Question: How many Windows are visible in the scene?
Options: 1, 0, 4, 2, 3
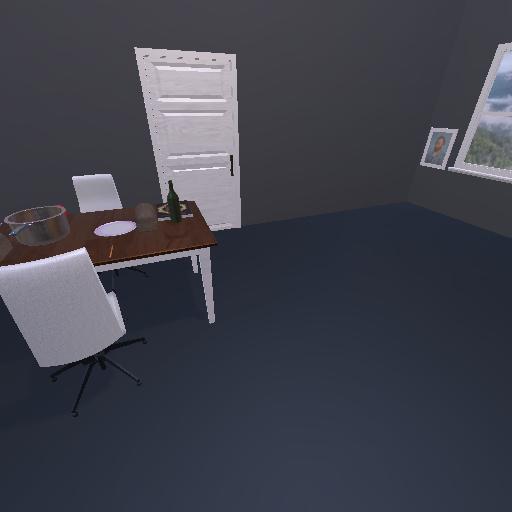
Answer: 1